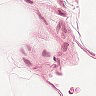
Metastatic tissue present: no